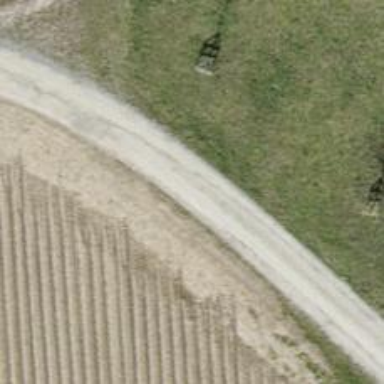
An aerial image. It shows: Track road with grade 1 pebblestone surface.